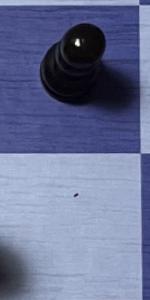
Label: Empty